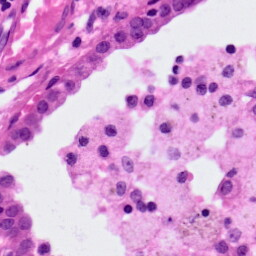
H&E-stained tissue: Lung